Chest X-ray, AP view. Patient: 60 years old, sex M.
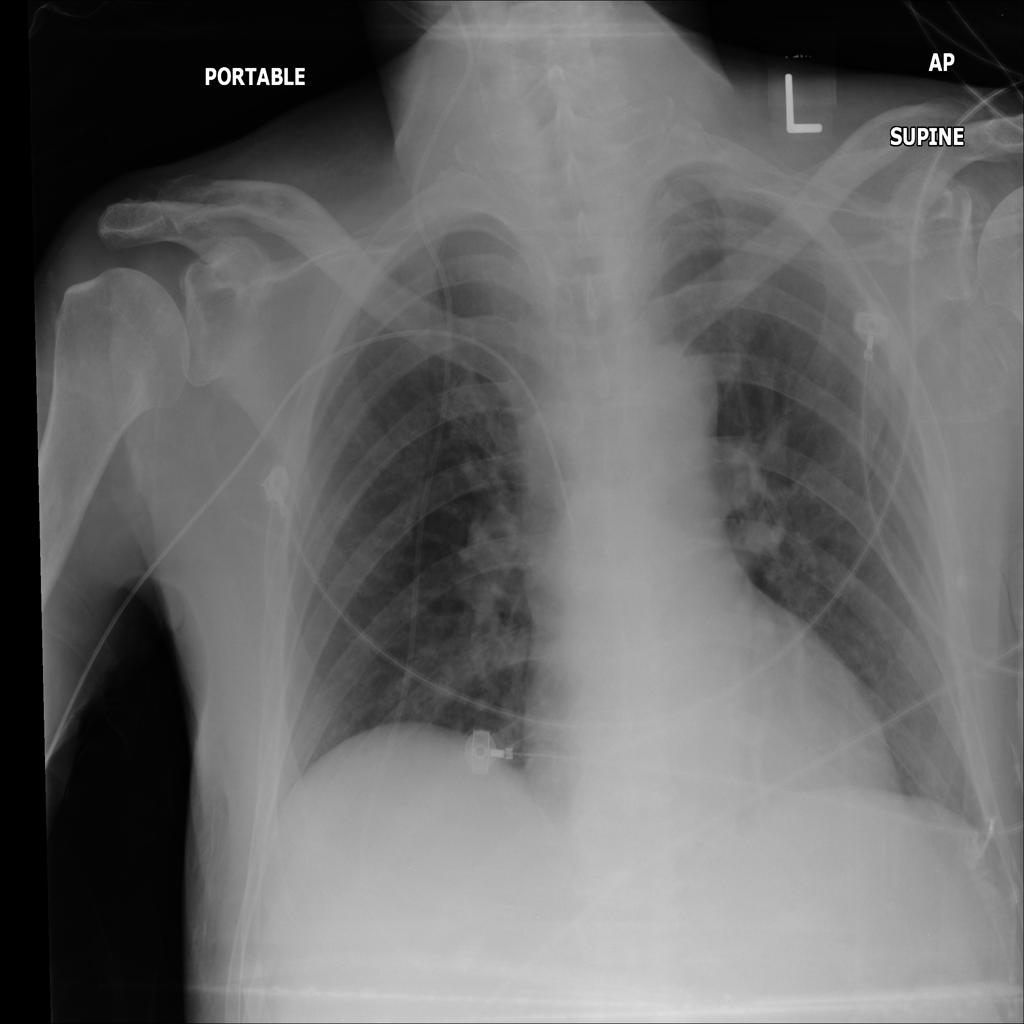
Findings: No Finding